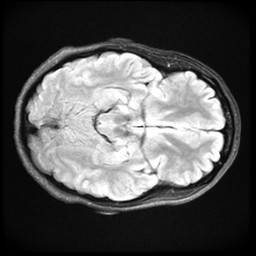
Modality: FLAIR
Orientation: axial
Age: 26
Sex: female
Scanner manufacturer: ge
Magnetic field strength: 3 T
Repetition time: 11 s
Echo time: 0.1497 s